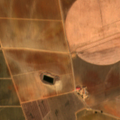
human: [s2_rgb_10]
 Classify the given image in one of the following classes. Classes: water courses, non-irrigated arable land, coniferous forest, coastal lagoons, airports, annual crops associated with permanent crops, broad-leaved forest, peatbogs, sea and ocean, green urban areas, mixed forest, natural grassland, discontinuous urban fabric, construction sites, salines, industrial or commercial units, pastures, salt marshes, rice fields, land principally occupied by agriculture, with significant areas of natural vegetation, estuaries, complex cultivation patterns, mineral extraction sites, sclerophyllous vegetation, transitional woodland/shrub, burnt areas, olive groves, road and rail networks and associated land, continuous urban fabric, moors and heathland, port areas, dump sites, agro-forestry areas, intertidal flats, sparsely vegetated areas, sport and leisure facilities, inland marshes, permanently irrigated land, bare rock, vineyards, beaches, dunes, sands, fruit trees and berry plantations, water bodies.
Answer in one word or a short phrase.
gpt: permanently irrigated land, olive groves